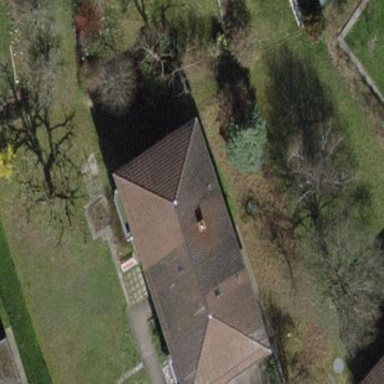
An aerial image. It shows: Building with tile roof.